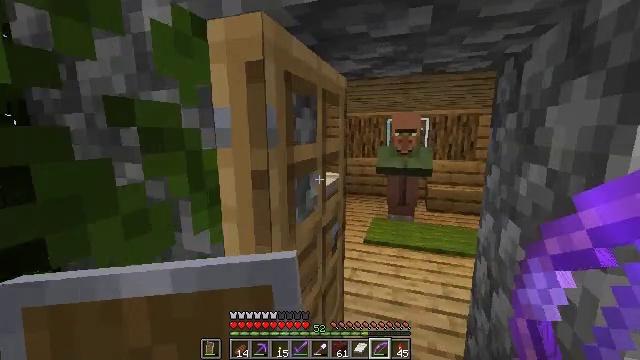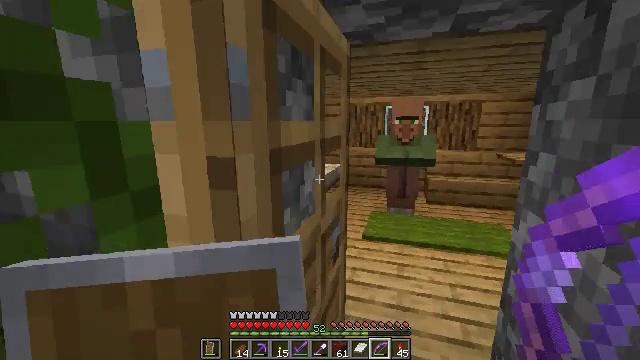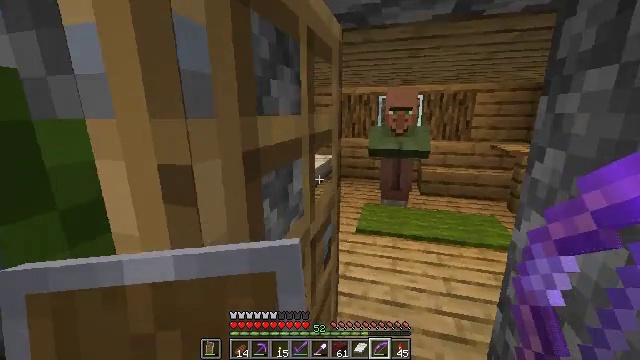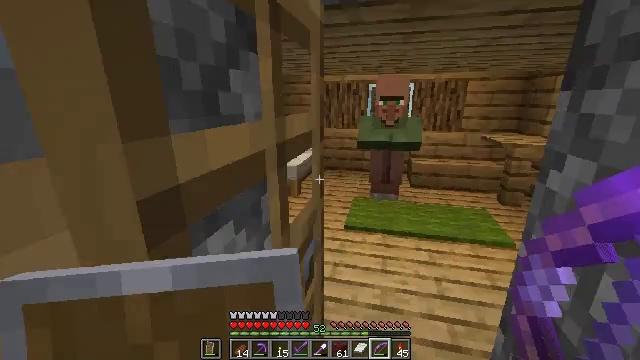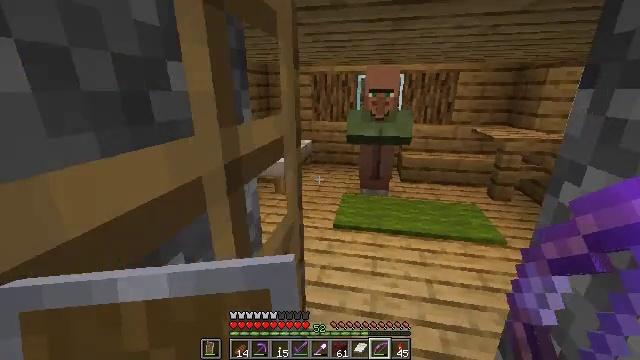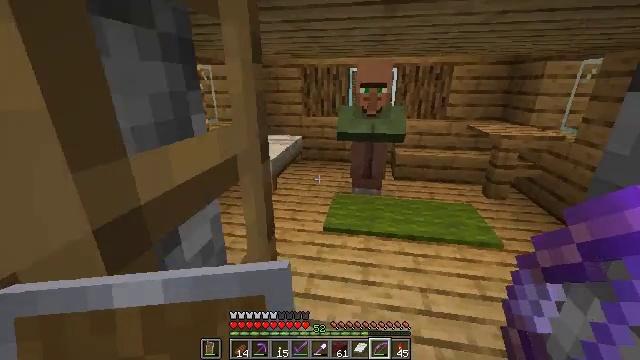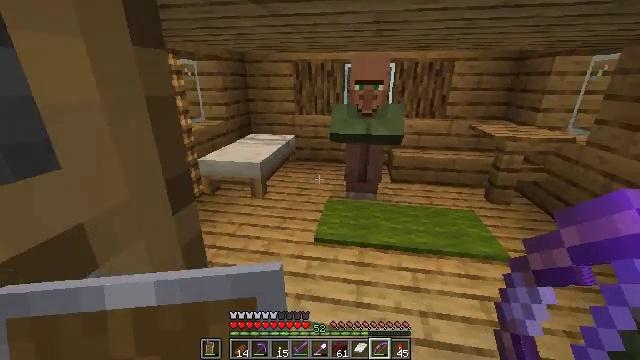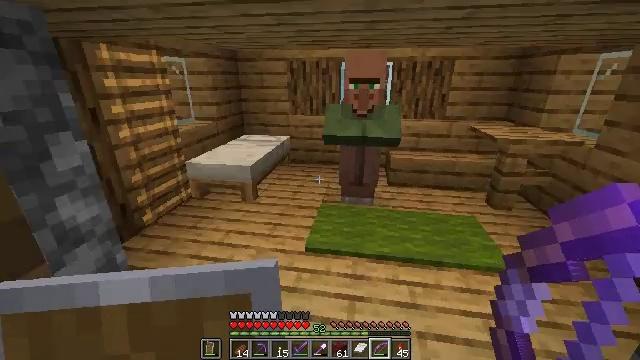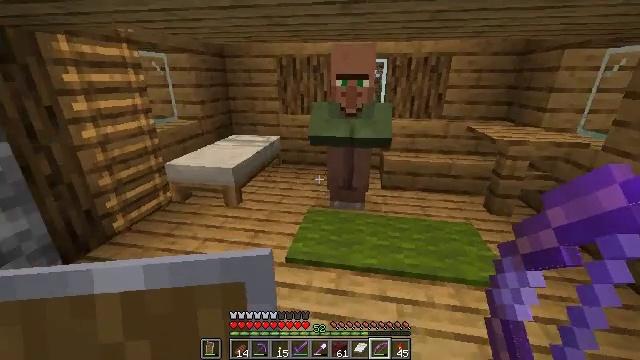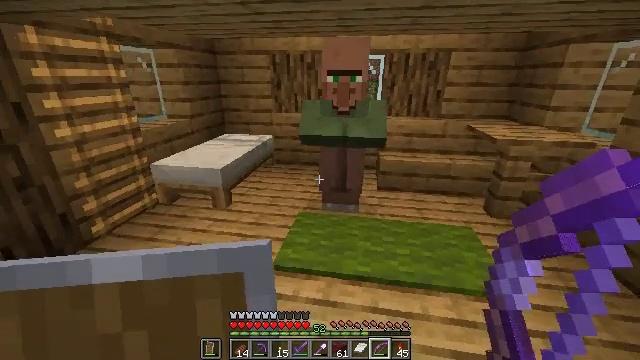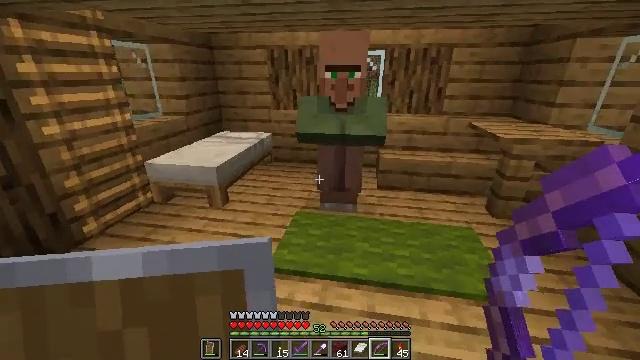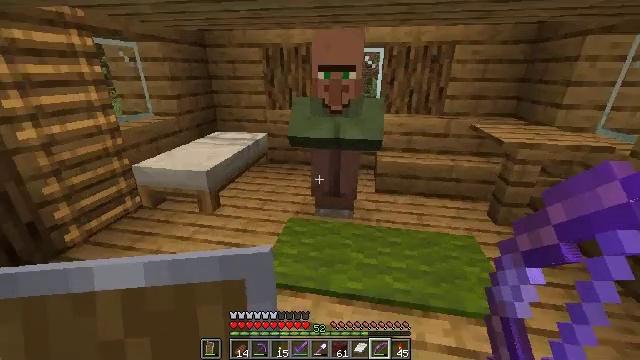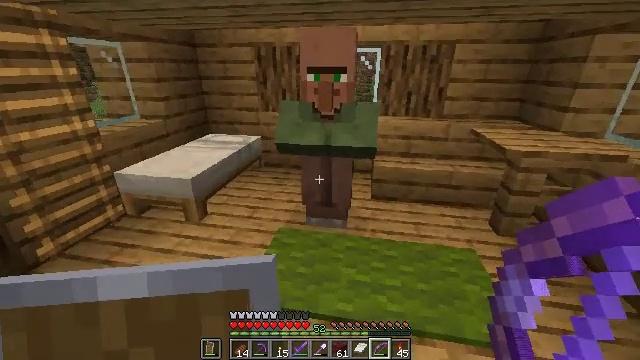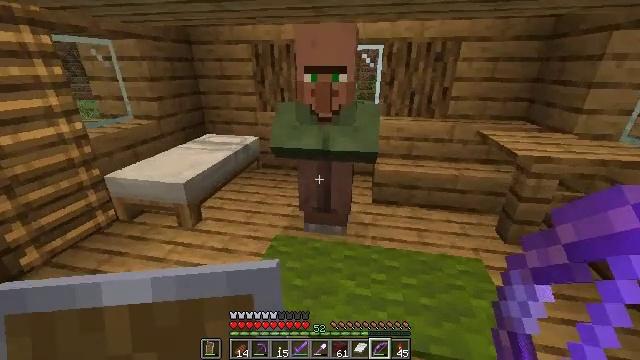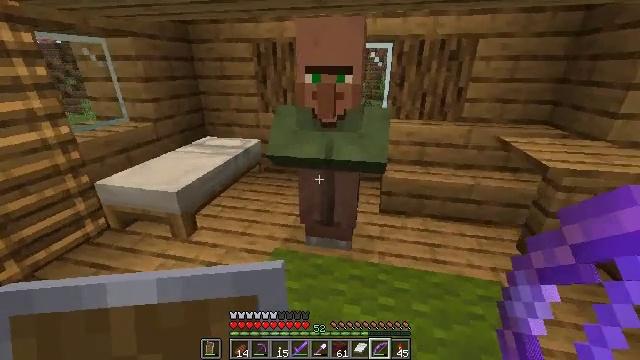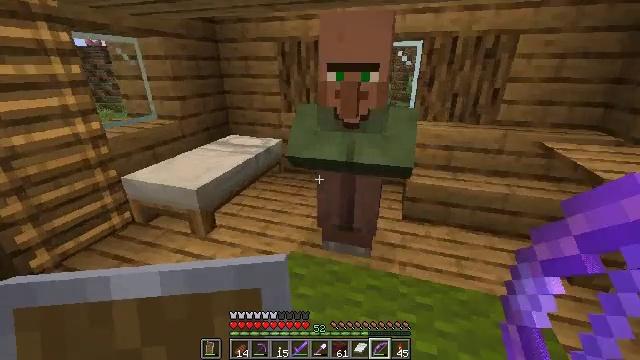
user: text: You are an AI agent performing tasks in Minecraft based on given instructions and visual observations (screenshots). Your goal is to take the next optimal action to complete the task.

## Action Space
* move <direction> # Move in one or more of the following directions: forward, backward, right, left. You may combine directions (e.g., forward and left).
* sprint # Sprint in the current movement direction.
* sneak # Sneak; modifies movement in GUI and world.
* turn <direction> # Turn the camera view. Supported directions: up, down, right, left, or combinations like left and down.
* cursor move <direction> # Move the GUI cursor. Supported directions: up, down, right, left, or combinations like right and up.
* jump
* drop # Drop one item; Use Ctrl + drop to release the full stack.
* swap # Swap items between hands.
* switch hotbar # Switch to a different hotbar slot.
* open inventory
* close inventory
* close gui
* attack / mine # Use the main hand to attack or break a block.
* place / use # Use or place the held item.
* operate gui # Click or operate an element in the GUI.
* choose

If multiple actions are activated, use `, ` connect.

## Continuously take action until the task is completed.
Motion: motion action
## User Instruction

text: Gather the bell for your inventory.
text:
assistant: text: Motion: move forward, turn right and down
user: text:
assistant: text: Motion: move forward, turn right and down
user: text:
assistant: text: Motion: move forward, turn right and down
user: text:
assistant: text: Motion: move forward, turn right and down
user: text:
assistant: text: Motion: move forward, turn right and down
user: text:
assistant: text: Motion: move forward
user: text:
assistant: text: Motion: move forward and move right
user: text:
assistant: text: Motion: move forward and move right
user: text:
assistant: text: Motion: move forward and move right
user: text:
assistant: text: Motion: move forward and move right
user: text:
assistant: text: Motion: move forward and move right
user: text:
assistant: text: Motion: move forward
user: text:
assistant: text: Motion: move forward
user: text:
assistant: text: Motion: turn left
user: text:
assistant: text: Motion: turn left
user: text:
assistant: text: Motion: turn left
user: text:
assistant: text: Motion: turn left
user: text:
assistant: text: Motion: turn left and up
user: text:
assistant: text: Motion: turn left
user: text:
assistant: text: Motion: move forward, turn left
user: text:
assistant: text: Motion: move forward
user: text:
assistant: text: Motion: move forward
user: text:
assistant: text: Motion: move forward
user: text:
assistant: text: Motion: move forward, turn left and up
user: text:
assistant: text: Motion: move forward, turn left and up
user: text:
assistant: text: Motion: move forward, turn left and up
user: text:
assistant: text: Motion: move forward, turn left and up
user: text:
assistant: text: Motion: move forward
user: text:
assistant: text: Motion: move forward
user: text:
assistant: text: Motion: move forward